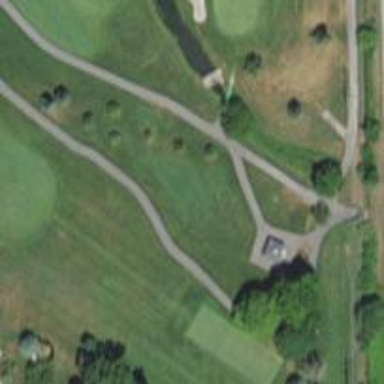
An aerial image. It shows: Service road designated as golf cart path.